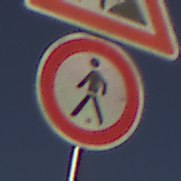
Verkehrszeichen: VerbotFussgaenger
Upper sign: Arbeitsstelle
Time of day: MorningAfternoon
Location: Outdoor (Nature)
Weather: Clear
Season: NotSpecified
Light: Natural